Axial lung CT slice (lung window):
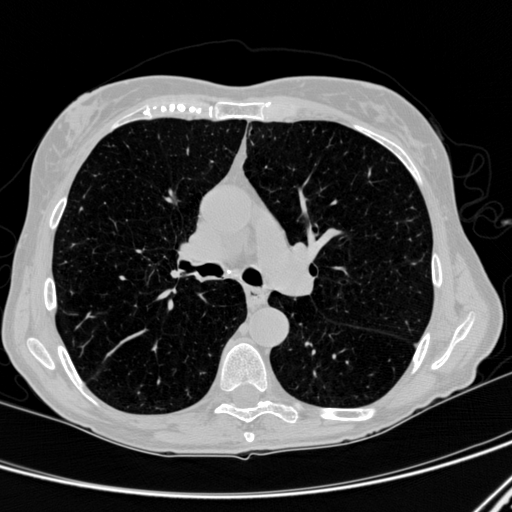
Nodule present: no